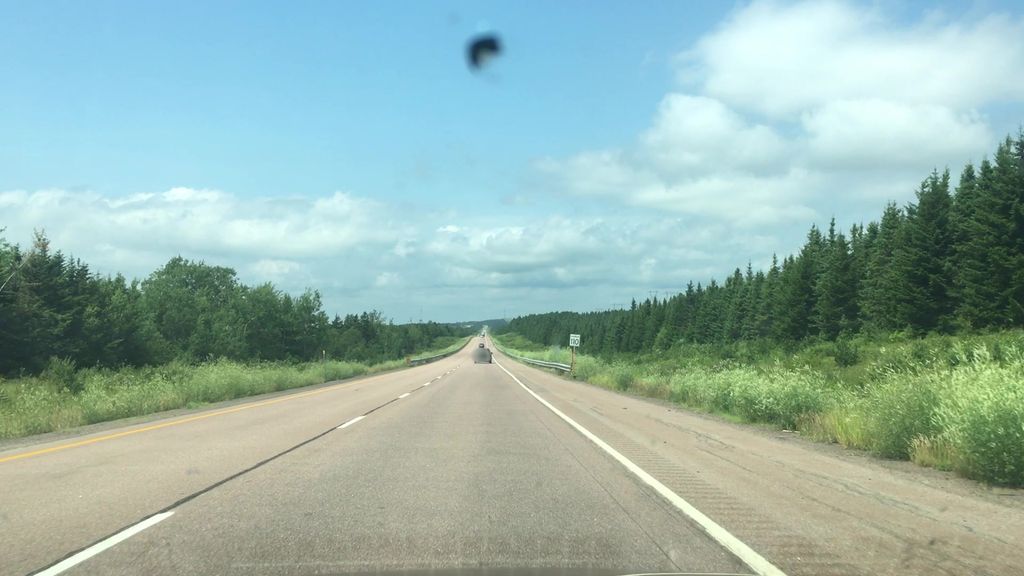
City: charlottetown